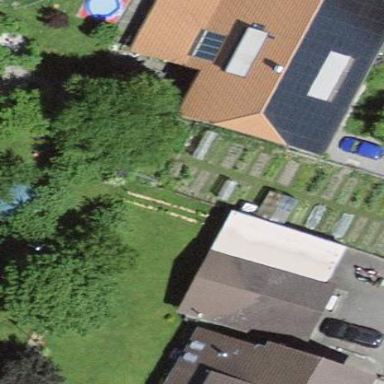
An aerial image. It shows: Farm building.